Question: For each row in the matrix "result" shown below
'''
A B C D E F G H I J
1 4 6 3 5 9 9 9 3 4 4
2 5 7 5 5 8 8 8 7 4 5
3 7 5 4 4 7 9 7 4 4 5
4 6 6 6 6 8 9 8 6 3 6
5 4 5 5 5 8 8 7 4 3 7
6 7 9 7 6 7 8 8 5 7 6
7 5 6 6 5 8 8 7 3 3 5
8 6 7 4 5 8 9 8 4 6 5
9 6 8 8 6 7 7 7 7 6 6
'''
I would like to plot a histogram for each row with 3 bins as shown below:
'''
samp<-result[1,]
hist(samp, breaks = 3, col="lightblue", border="pink")
'''

Now what is needed is to convert the histogram frequency counts into an array as follows
If I have say 4 bins and say first bin has count=5 and second bin has a count=2 and fourth bin=3. Now I want a vector of all values in each of these bins, coming from data result(for every row) in a vector as my output.
'''
row1 5 2 0 3
'''
For hundreds of rows I would like to do it in an automated way and hence posted this question.
In the end the matrix should look like
'''
bin 2-4 bin 4-6 bin6-8 bin8-10
row 1 5 2 0 3
row 2
row 3
row 4
row 5
row 6
row 7
row 8
row 9
'''
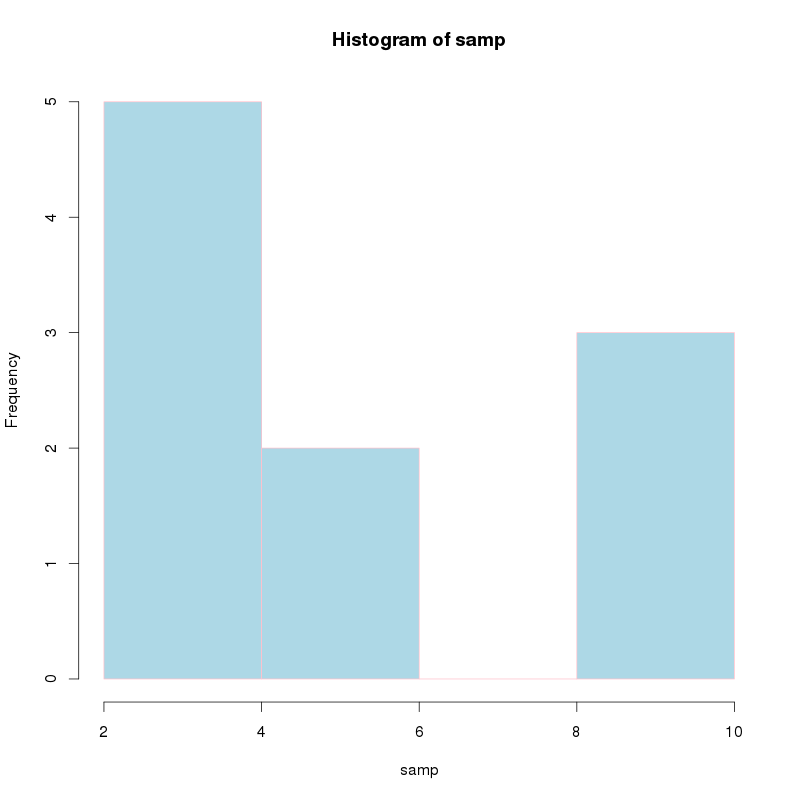
Answer: You could access the 'counts' vector which is returned by 'hist' (see '?hist' for details):
'''
counts <- hist(samp, breaks = 3, col="lightblue", border="pink")$counts
'''